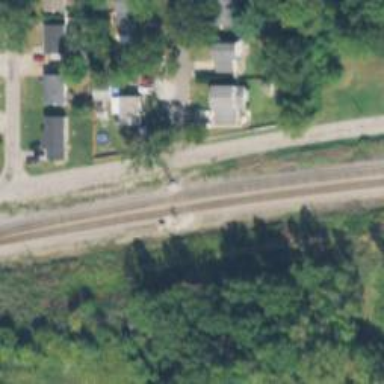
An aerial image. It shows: Railway track.